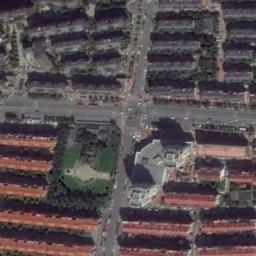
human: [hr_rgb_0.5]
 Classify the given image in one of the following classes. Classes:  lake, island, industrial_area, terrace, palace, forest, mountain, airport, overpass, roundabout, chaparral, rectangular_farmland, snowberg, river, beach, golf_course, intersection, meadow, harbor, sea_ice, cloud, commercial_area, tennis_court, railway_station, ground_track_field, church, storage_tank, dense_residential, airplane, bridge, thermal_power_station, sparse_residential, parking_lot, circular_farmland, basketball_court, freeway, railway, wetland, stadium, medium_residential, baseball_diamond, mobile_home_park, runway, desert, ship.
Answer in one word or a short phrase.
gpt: intersection